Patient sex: M
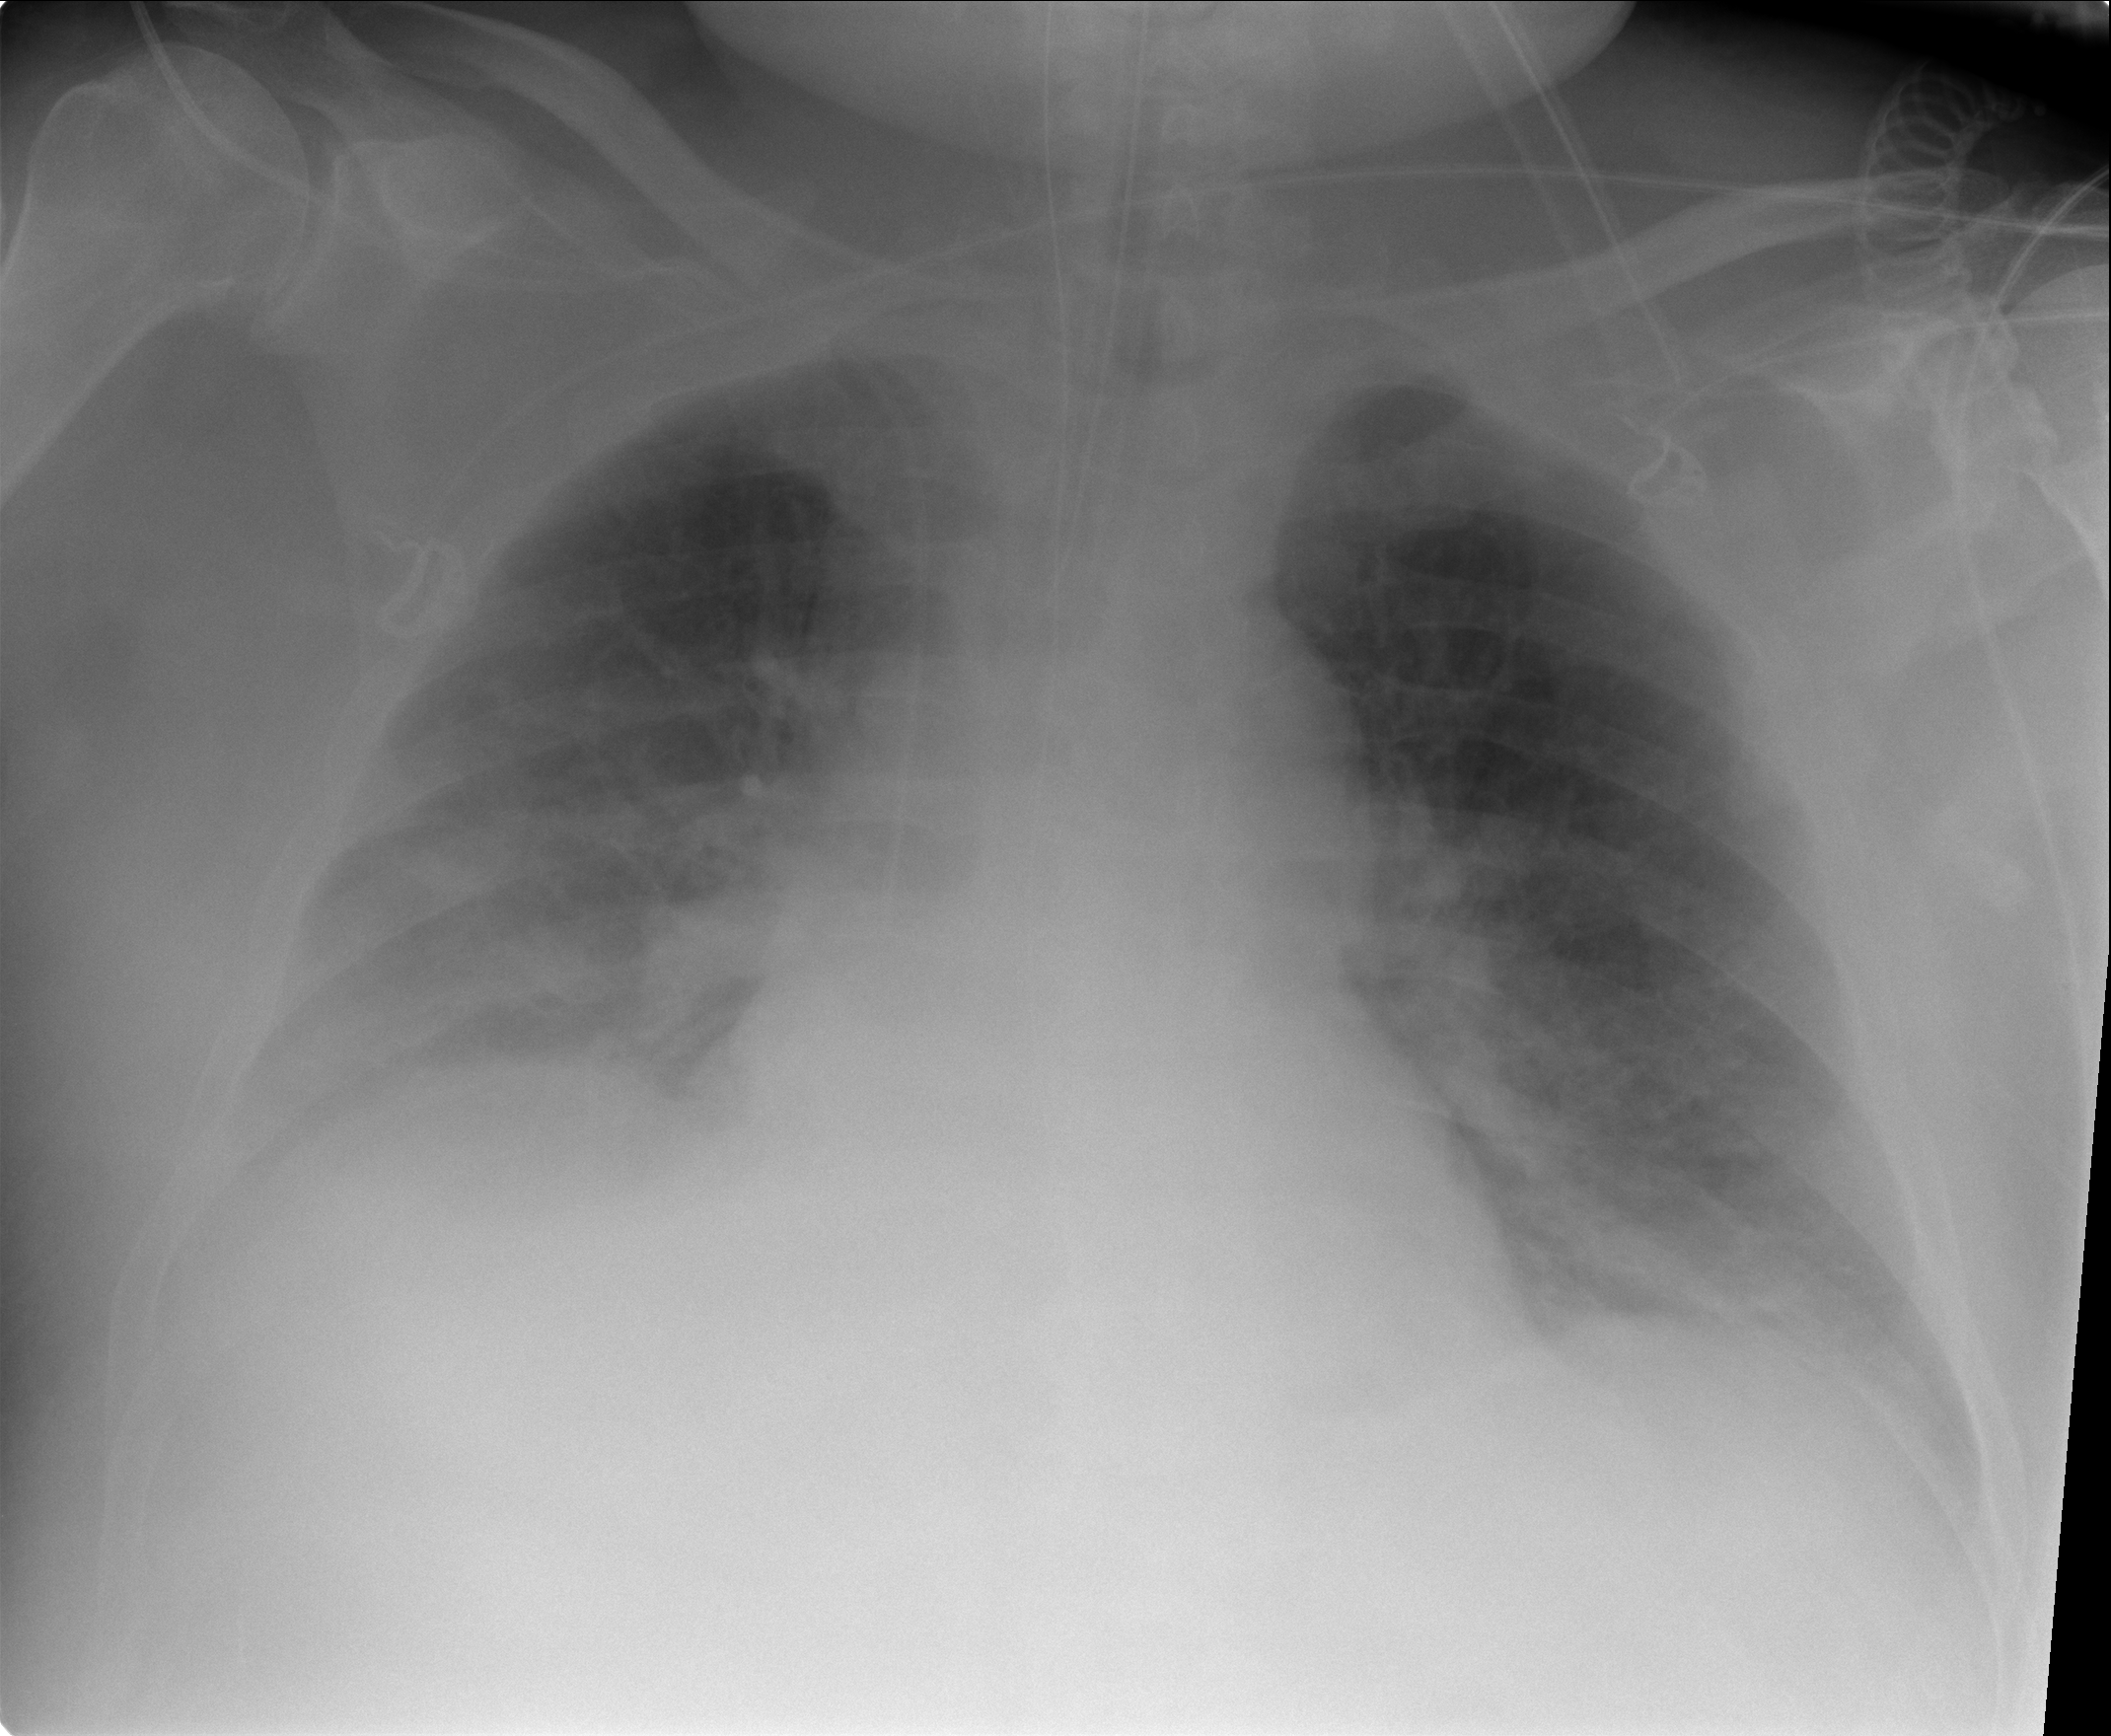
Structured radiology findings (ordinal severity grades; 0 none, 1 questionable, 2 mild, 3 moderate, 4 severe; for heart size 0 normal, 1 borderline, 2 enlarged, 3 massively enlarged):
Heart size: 0
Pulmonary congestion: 3
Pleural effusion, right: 2
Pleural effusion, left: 2
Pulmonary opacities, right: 3
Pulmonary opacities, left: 3
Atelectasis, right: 2
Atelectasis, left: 2